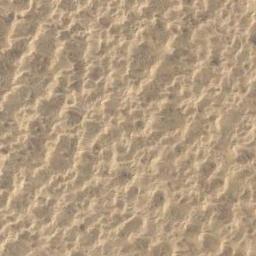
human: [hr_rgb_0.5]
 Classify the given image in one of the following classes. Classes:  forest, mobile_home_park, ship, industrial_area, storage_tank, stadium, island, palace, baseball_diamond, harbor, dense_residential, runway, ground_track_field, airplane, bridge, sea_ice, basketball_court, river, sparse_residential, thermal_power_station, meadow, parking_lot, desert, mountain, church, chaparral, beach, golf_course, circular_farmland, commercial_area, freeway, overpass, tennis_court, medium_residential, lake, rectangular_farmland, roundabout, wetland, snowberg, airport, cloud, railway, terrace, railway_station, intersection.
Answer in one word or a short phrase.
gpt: desert